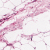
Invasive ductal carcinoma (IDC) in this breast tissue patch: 0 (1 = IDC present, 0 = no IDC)